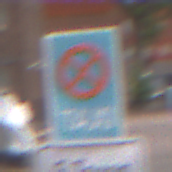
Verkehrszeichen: Taxenstand
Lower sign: FahrzeugeVerbaleAngabe2
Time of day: MorningAfternoon
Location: Outdoor (Urban)
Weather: Overcast
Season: NotSpecified
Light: Natural